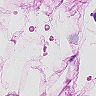
Metastatic tissue present: no